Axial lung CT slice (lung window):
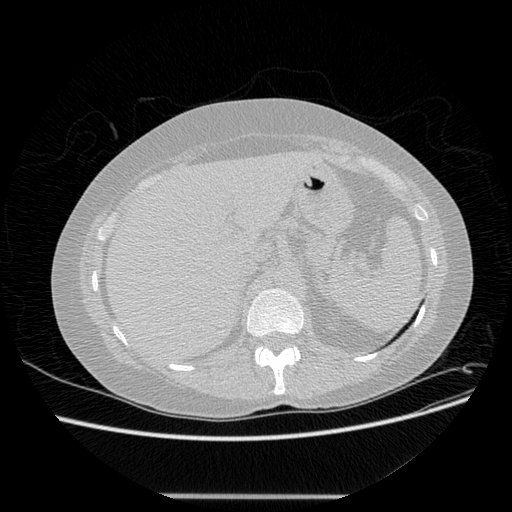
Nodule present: no